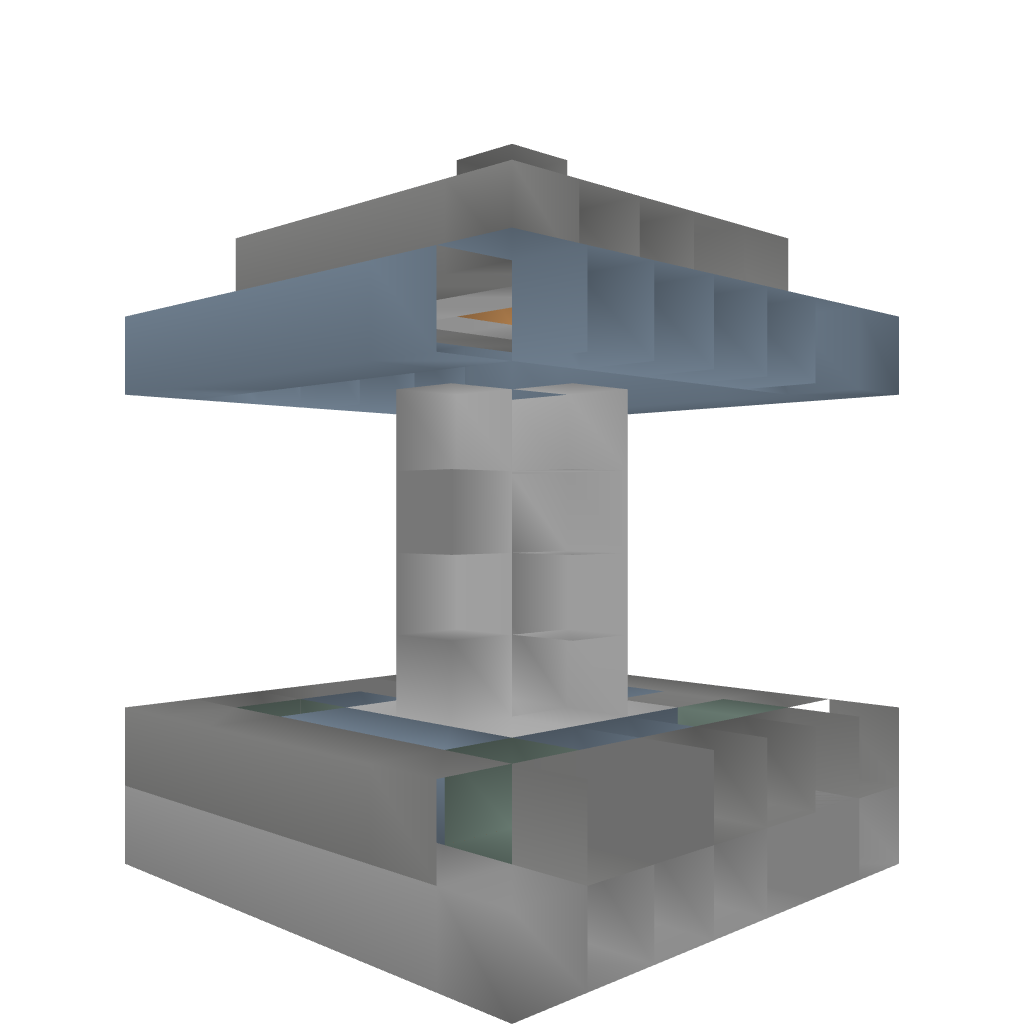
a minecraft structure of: Chafariz/Fonte - Fountain